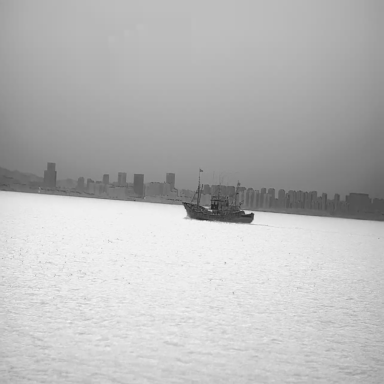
There is a bulk_carrier in the infrared image.